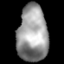
Tissue: lung
Cell type: Epithelial cells
Senescence score: 0.1861
Nuclear area (px): 1674
Mean DAPI intensity: 152.572